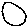
Label: moon